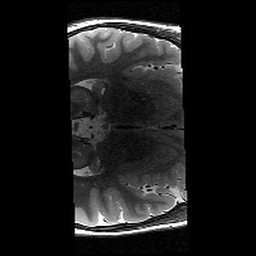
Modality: T2w
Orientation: axial
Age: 11
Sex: male
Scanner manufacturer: siemens
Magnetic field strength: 3 T
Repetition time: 9.23 s
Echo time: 0.067 s